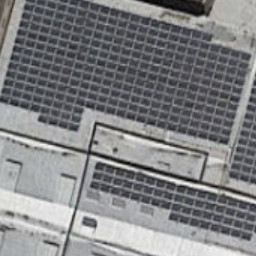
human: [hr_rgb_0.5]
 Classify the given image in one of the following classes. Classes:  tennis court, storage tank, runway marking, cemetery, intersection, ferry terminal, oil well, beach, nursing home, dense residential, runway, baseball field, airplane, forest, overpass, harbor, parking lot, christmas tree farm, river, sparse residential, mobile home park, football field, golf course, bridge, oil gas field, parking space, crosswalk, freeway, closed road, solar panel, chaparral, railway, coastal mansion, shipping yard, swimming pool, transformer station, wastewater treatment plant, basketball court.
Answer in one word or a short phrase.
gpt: solar panel